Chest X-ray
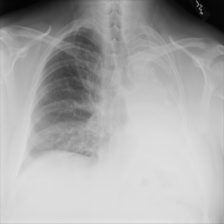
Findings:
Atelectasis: negative
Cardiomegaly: negative
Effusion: negative
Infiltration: negative
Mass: negative
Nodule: positive
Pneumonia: negative
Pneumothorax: negative
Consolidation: negative
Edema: negative
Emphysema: negative
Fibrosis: negative
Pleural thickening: negative
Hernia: negative